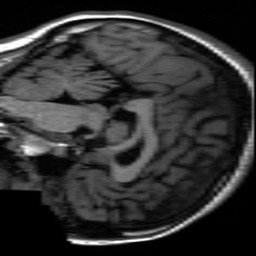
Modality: inplaneT1
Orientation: sagittal
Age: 20
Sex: female
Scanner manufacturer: ge
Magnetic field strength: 3 T
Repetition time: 2.499 s
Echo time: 0.02513 s